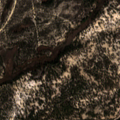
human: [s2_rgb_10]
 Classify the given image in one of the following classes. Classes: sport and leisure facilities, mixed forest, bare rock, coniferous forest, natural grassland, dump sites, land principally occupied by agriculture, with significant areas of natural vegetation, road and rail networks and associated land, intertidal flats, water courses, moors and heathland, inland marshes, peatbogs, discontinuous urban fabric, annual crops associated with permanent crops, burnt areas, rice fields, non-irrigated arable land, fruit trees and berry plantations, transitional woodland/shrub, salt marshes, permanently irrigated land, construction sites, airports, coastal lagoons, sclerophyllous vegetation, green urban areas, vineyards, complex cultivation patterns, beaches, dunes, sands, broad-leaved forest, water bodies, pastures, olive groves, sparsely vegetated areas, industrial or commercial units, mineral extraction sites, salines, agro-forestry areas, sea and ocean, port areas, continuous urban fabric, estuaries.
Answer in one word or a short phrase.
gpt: rice fields, coniferous forest, transitional woodland/shrub